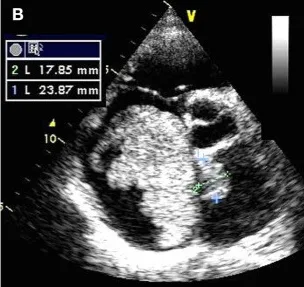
17.85 mm x 23.87 mm in the left atrium.
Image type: radiology (ultrasound)